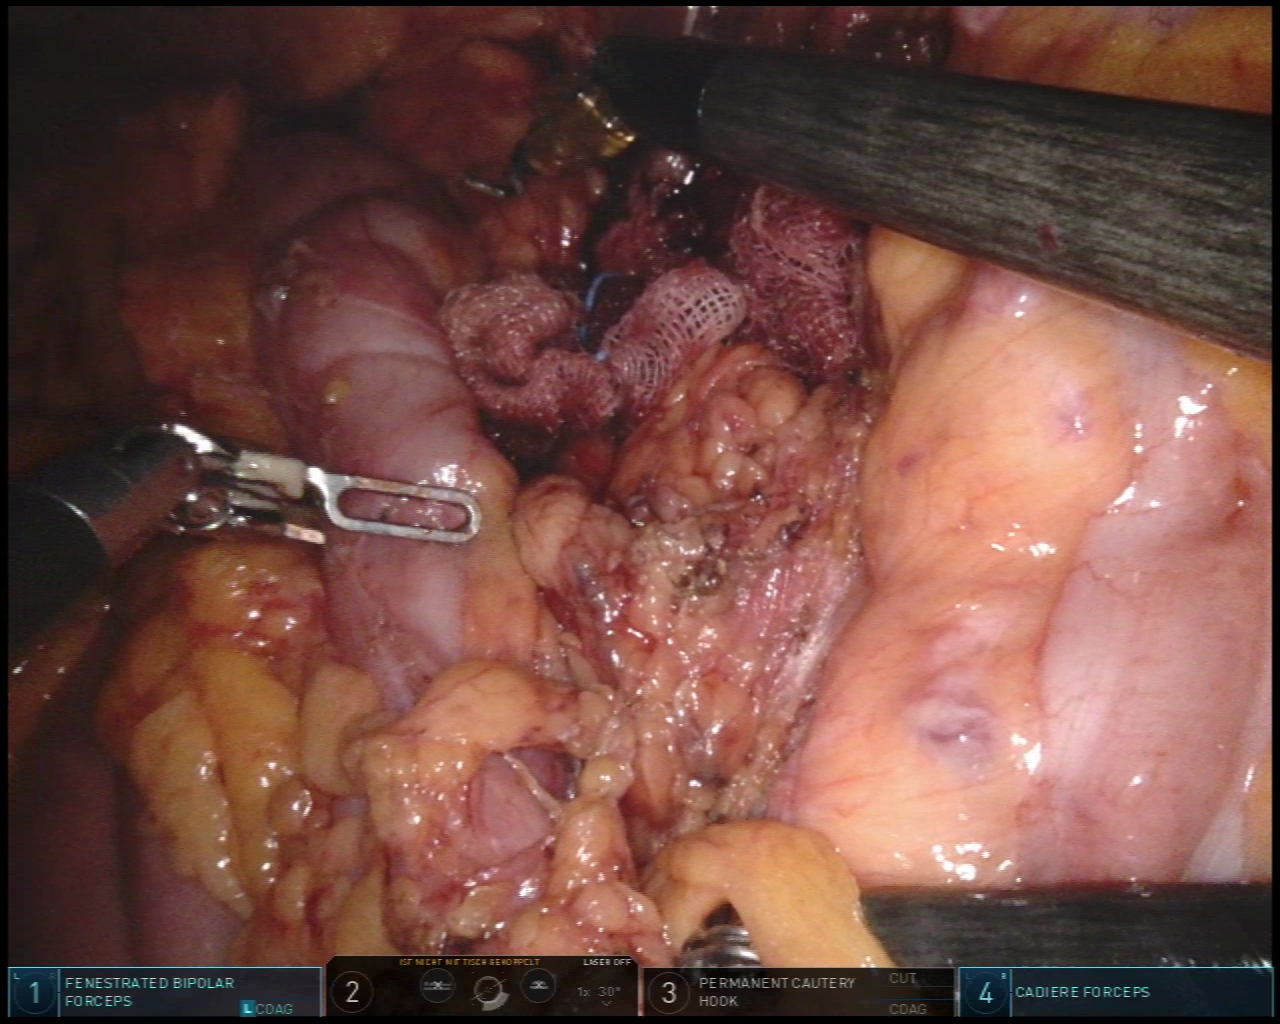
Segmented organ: colon
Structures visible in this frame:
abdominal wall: no
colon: yes
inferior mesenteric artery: no
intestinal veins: no
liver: no
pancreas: no
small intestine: yes
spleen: no
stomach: no
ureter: no
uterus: no
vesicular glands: no